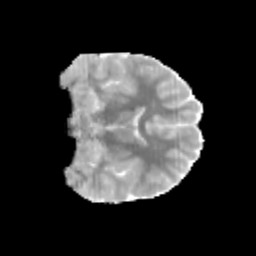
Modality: MD
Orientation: coronal
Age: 9
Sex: female
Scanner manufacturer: siemens
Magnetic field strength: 3 T
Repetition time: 3.8 s
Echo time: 0.07 s